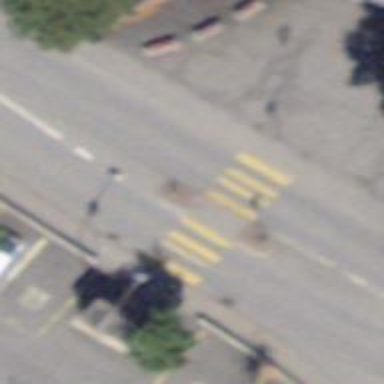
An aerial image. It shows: Zebra crossing on the road.